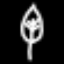
Label: leaf